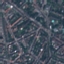
Label: Residential